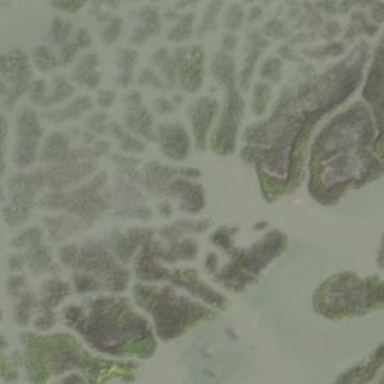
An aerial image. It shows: Marsh wetland with tidal influence.